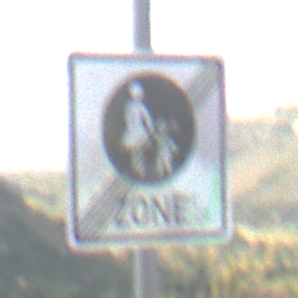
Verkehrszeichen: EndeFussgaengerzone
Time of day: Midday
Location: Outdoor (Nature)
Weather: PartlyCloudy
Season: NotSpecified
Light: Natural